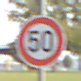
Verkehrszeichen: Geschwindigkeit50
Umgebung: Outdoor, Suburban
Tageszeit: SunriseSunset
Wetter: PartlyCloudy
Licht: Natural
Jahreszeit: NotSpecified
Kontrast: MediumContrast